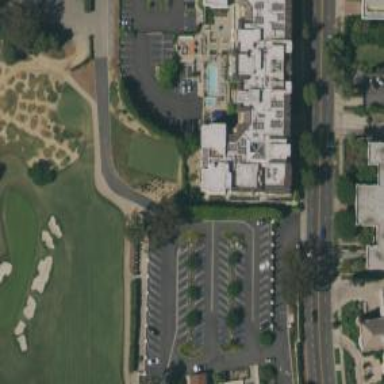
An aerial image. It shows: Service road used as golf cart path.